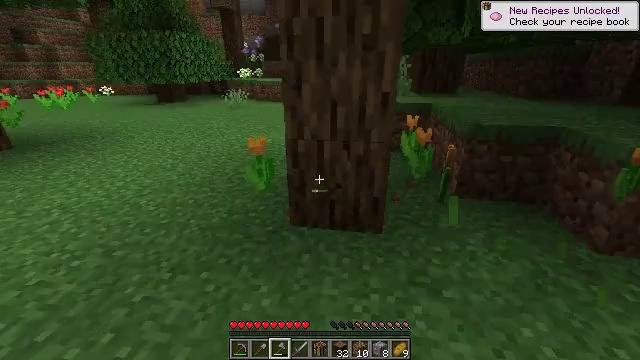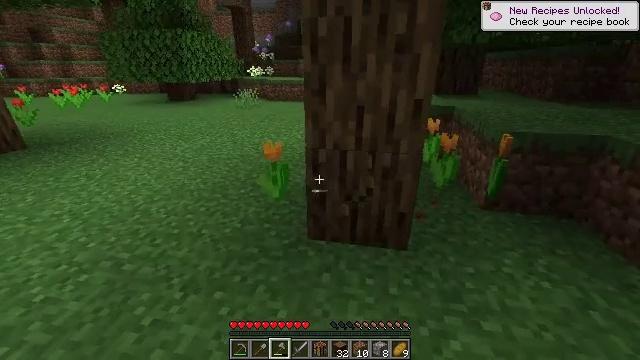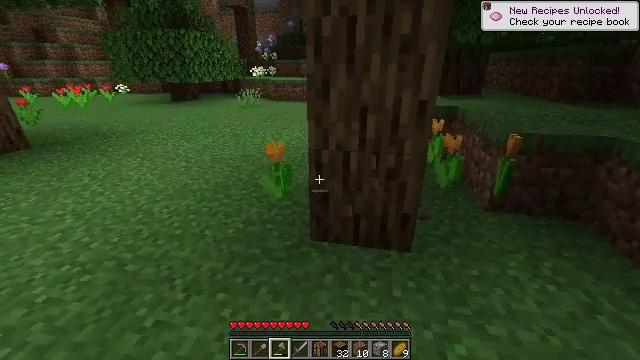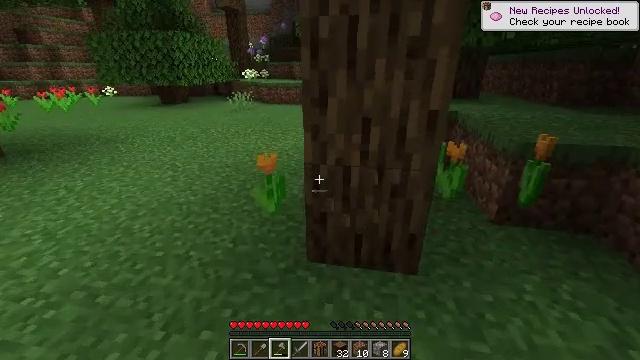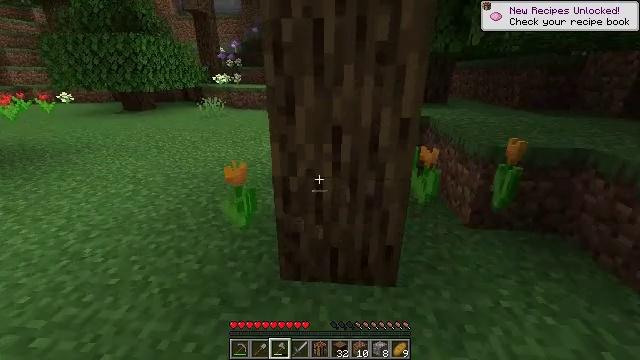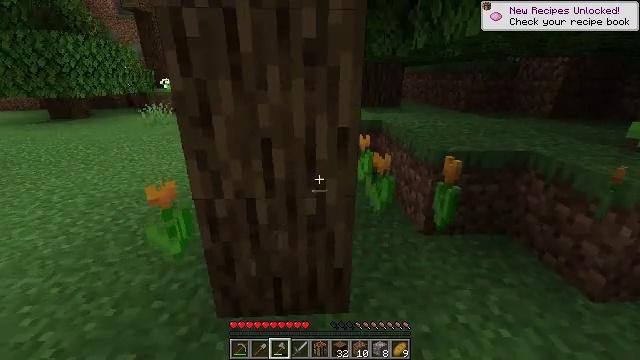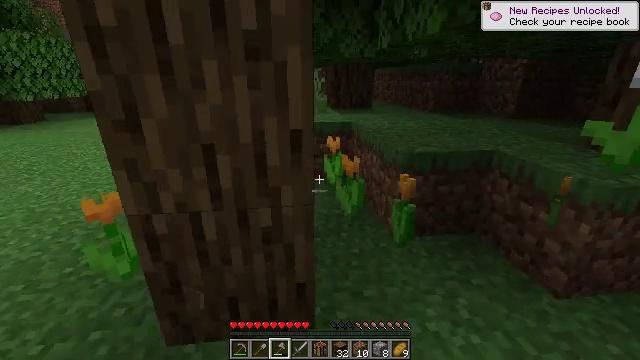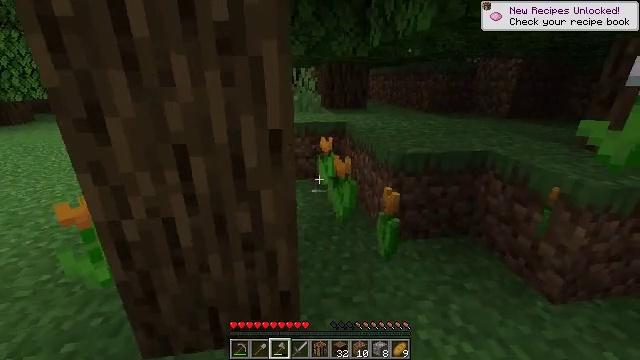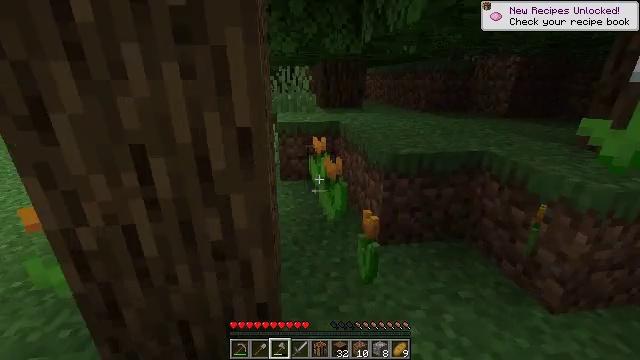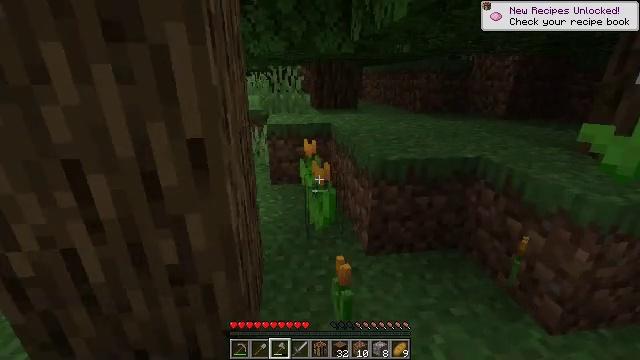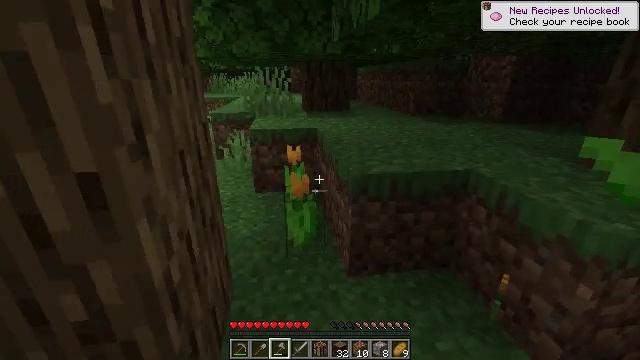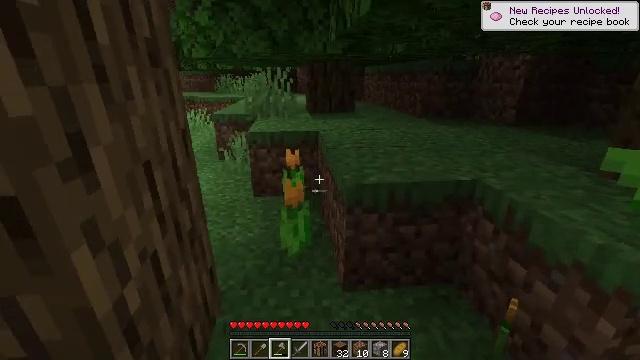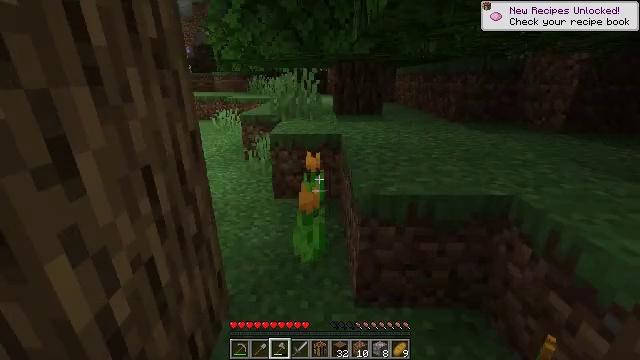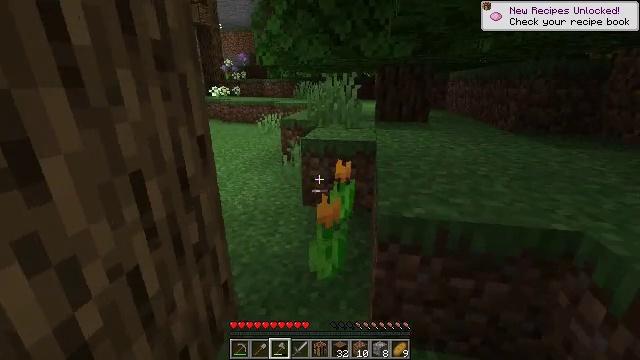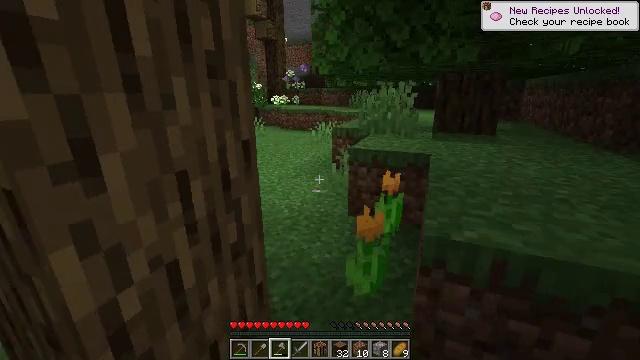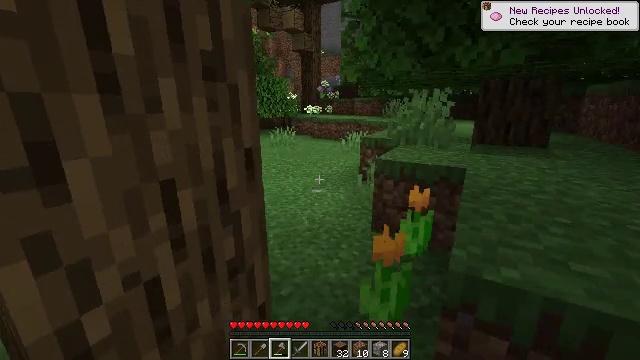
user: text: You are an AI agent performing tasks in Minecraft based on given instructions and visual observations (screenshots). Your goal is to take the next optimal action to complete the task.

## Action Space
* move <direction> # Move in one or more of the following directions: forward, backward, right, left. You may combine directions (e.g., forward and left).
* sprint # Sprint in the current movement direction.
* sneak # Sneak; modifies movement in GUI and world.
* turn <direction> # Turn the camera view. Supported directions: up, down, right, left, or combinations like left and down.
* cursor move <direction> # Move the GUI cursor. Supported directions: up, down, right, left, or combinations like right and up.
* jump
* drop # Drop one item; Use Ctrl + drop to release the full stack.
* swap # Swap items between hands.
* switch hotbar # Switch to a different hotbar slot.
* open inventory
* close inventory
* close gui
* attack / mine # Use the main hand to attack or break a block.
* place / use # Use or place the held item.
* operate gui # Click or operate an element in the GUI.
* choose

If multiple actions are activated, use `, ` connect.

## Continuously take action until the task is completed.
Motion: motion action
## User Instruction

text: Pick the red tulip from the ground.
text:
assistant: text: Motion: move forward and move left, turn left, attack / mine
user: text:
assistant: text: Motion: move forward and move left
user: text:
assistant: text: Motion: move forward and move right, turn right
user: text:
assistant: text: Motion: move forward and move right, turn right
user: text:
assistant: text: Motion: move forward and move right, turn right
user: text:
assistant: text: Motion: move forward and move right, turn right
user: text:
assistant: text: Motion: move forward and move right
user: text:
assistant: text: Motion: move forward and move right
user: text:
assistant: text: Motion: move forward and move right
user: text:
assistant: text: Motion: move forward and move right
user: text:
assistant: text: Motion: move forward and move right, turn left
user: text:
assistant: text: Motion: move forward and move right, turn left
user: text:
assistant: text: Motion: move forward and move right, turn left and up
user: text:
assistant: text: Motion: move forward and move right, turn left and up
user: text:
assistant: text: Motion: move forward and move left, turn left and up
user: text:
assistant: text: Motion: move forward and move left, turn left and up
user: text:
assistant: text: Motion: move forward and move left
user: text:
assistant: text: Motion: move forward
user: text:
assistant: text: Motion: move forward
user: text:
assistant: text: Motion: move forward, turn left
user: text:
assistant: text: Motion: move forward, turn left
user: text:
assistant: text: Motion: move forward
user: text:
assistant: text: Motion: move forward
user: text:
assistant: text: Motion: move forward
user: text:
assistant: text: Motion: move forward
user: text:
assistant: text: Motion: move forward
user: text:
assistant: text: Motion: move forward, turn left and up
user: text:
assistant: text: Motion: move forward, sprint, turn left and up
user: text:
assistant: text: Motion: move forward, sprint, turn left and up
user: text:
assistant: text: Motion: move forward, sprint, turn left and up